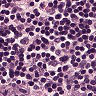
Metastatic tissue present: no